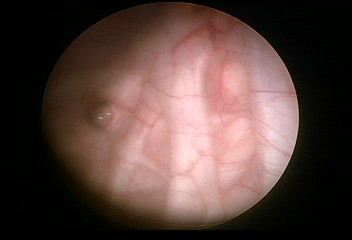
Modality: WLC
Class: Normal mucosa
Bladder cancer association: No